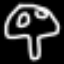
Label: mushroom